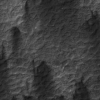
Label: not_dusty